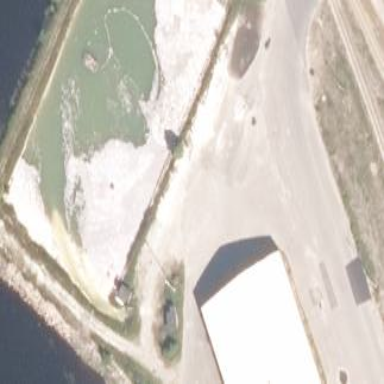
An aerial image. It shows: Wastewater plant.